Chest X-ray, AP view. Patient: 71 years old, sex F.
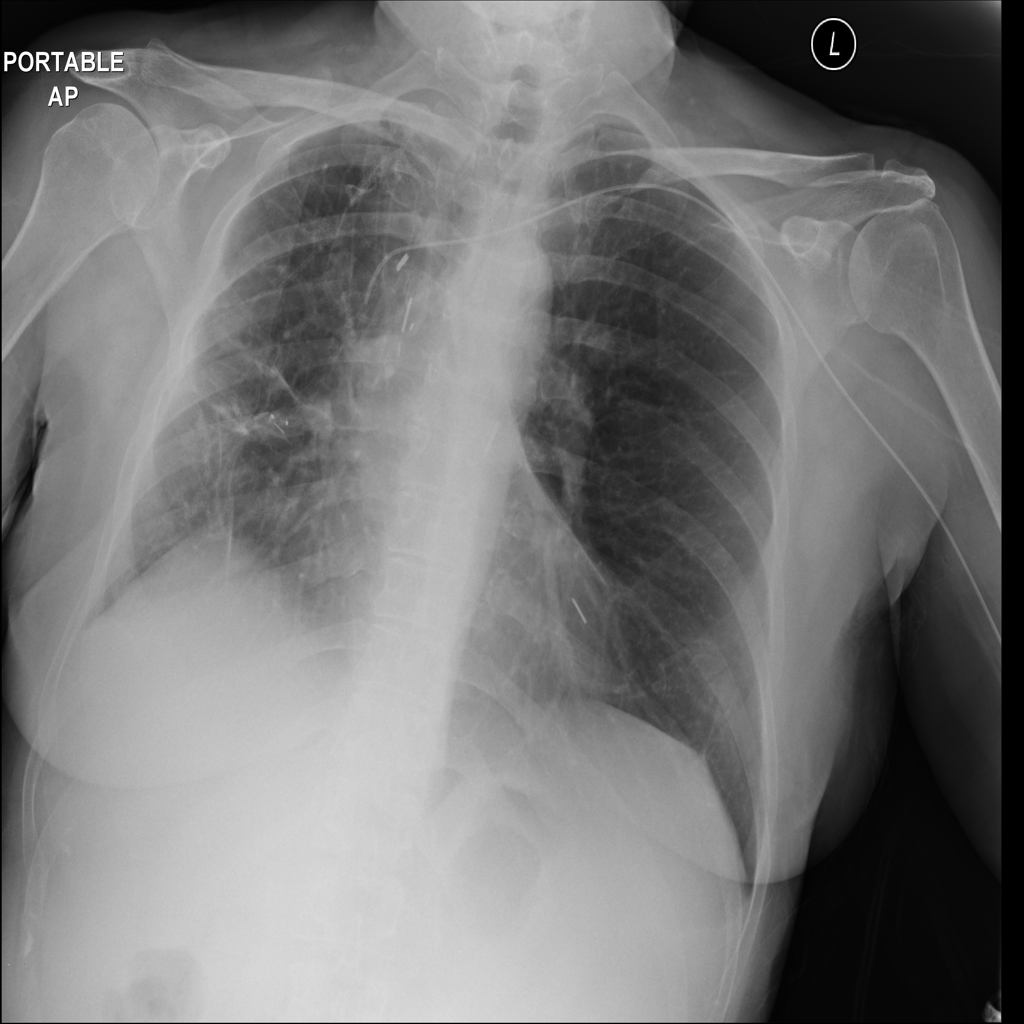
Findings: Infiltration